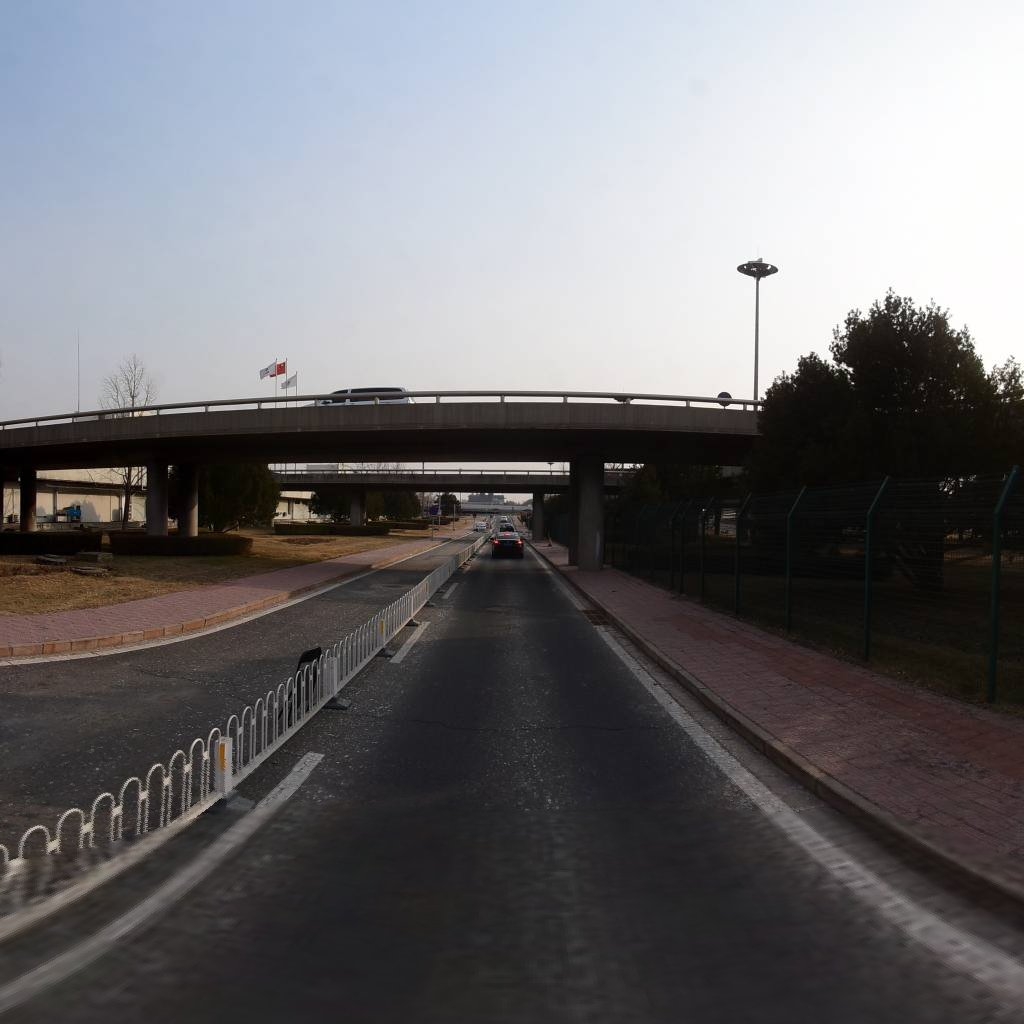
Region: Chaoyang
Road damage annotations: transverse crack, transverse crack